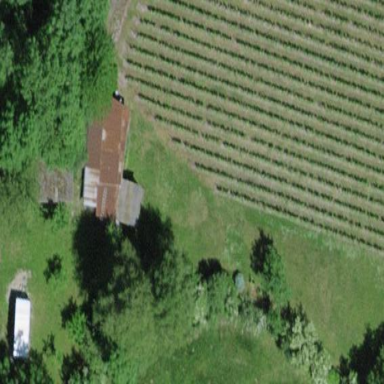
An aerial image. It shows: Vineyard growing grapes.